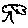
Label: tree